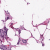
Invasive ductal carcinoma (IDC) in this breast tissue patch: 1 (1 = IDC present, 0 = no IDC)